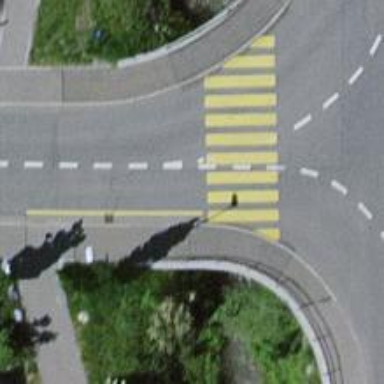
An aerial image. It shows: Uncontrolled zebra crossing with notable zebra markings.